Field crop: tomato
Growth stage: 1
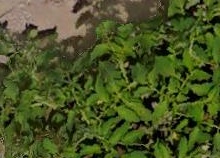
Species: tomato